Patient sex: M
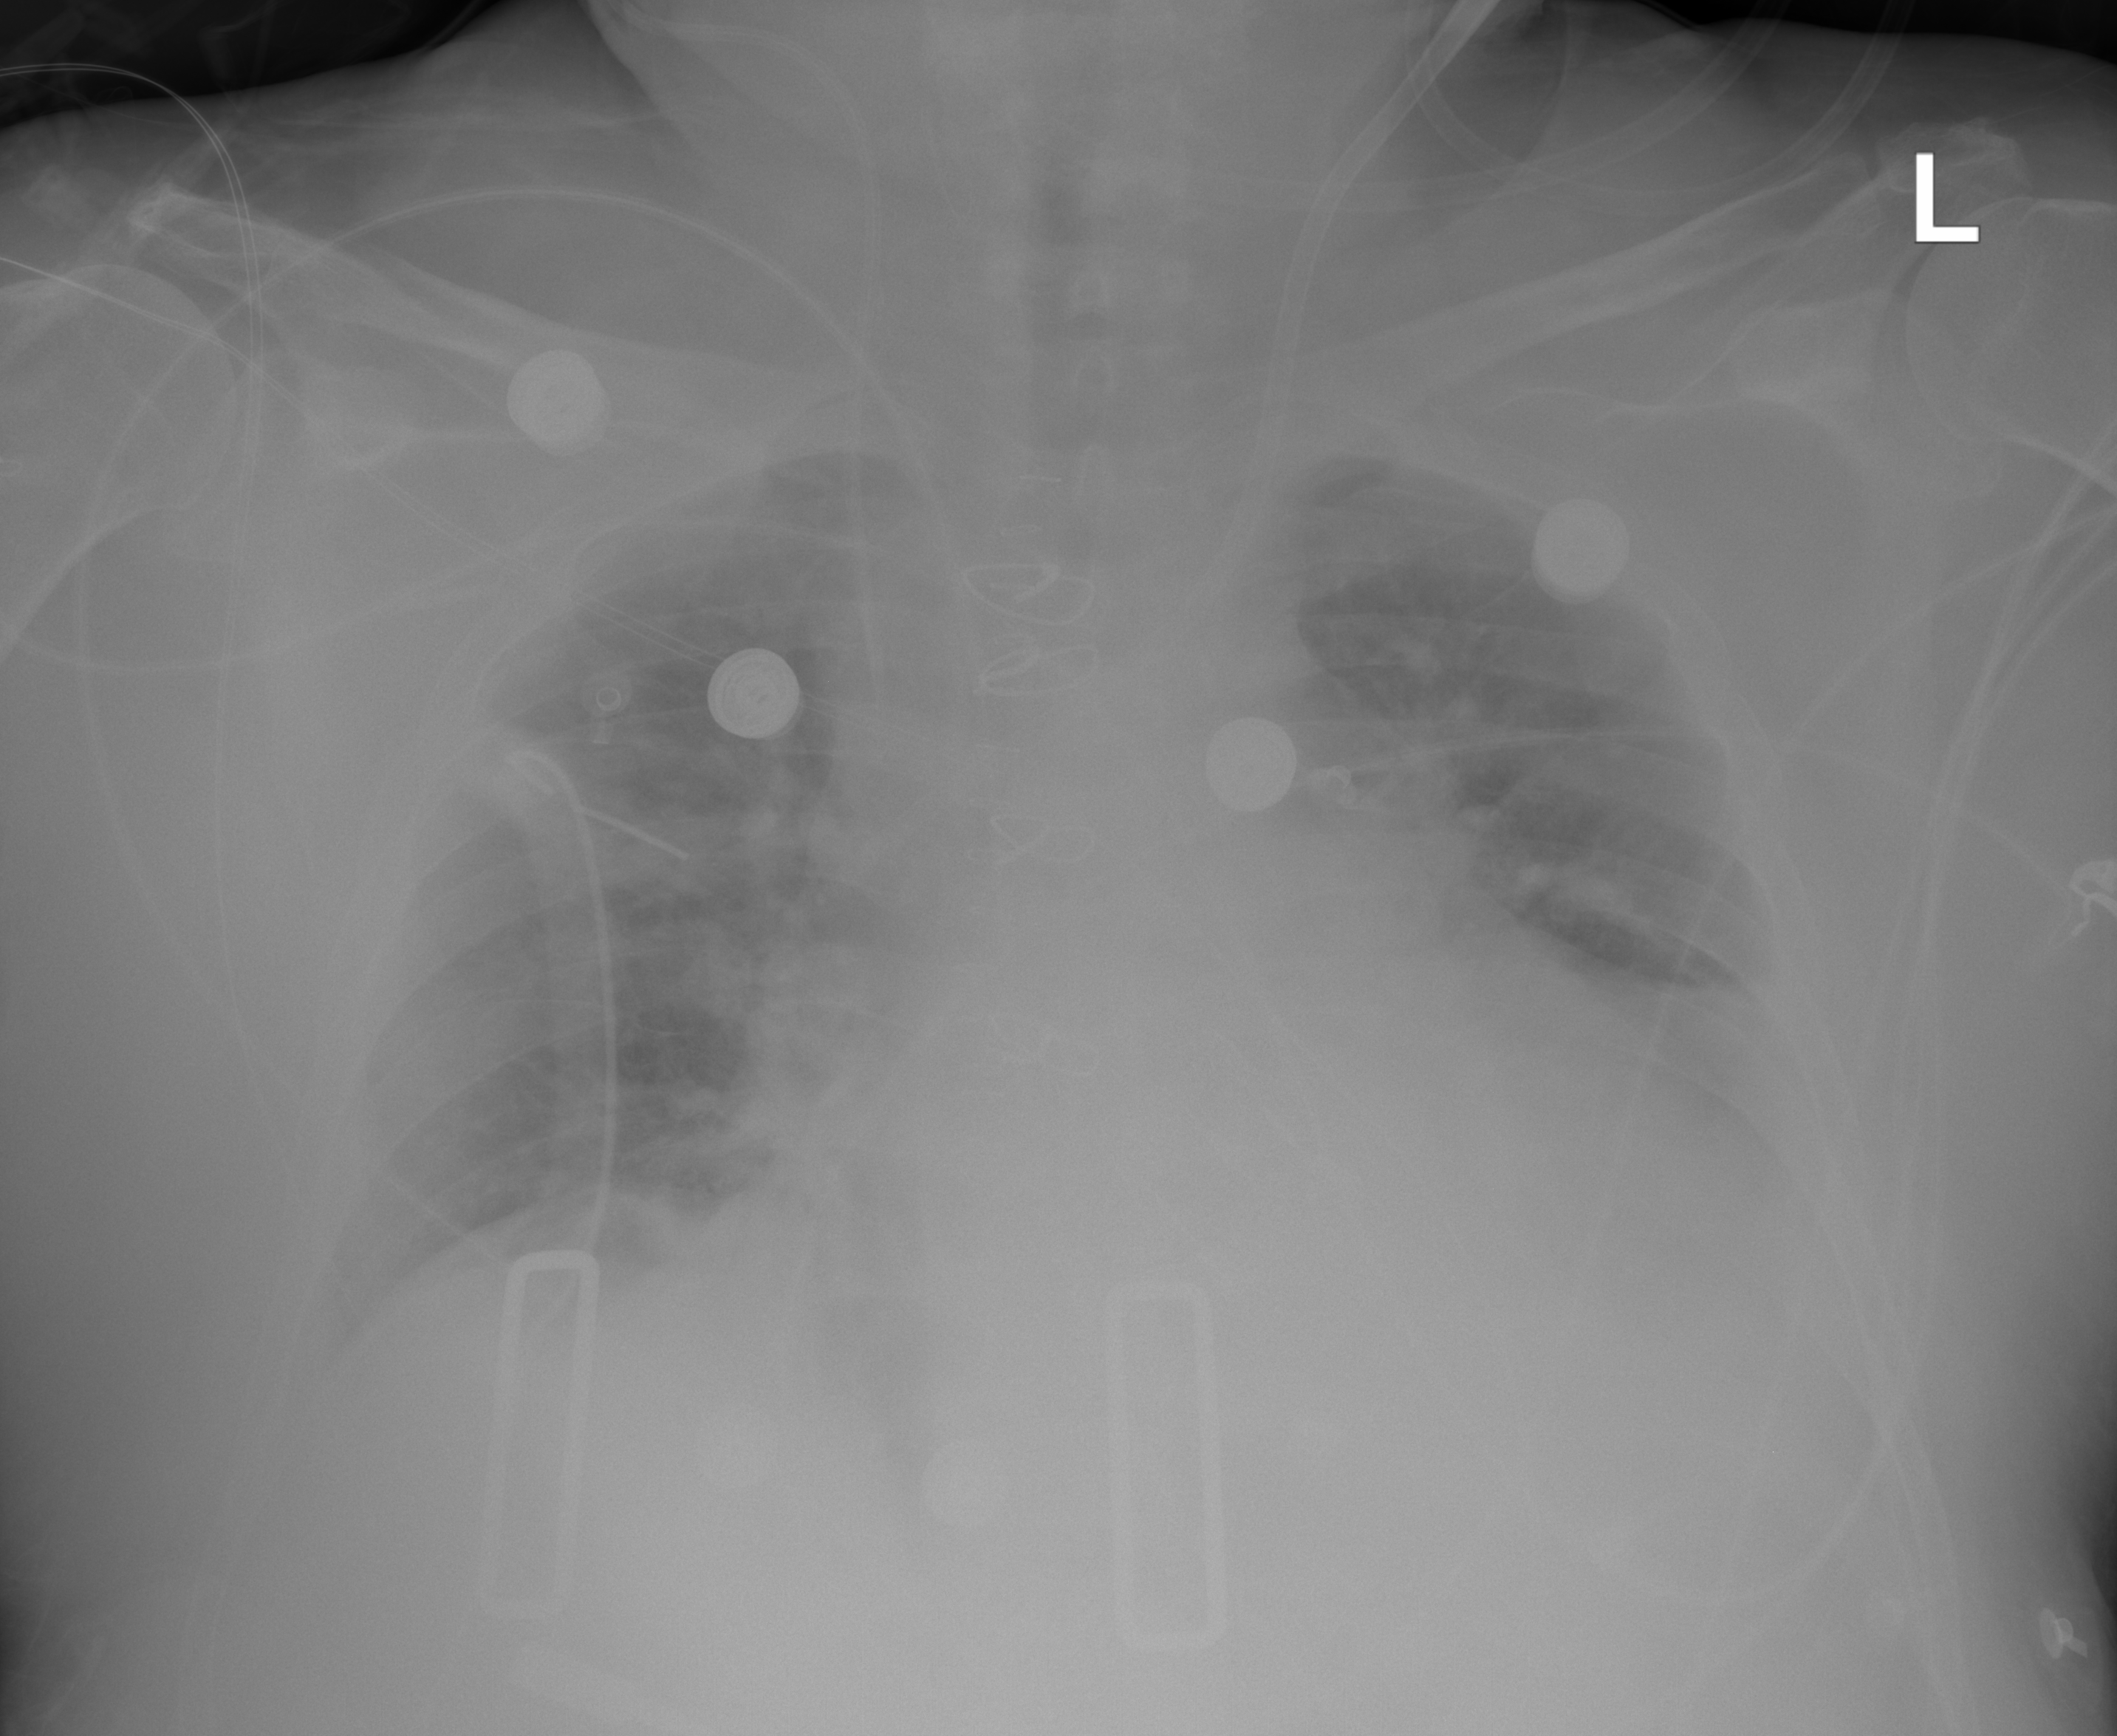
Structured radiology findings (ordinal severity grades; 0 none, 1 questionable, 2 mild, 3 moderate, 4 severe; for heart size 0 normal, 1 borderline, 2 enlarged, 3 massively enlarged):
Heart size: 2
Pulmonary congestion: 2
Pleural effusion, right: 2
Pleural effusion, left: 2
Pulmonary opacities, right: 1
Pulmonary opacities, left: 0
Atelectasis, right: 2
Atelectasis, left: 0